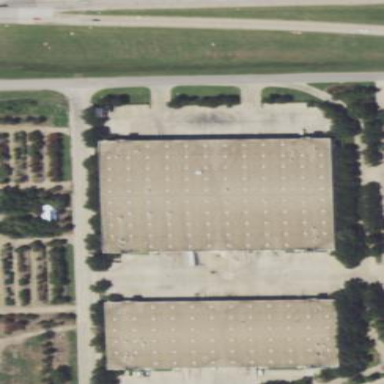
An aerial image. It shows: Warehouse building.